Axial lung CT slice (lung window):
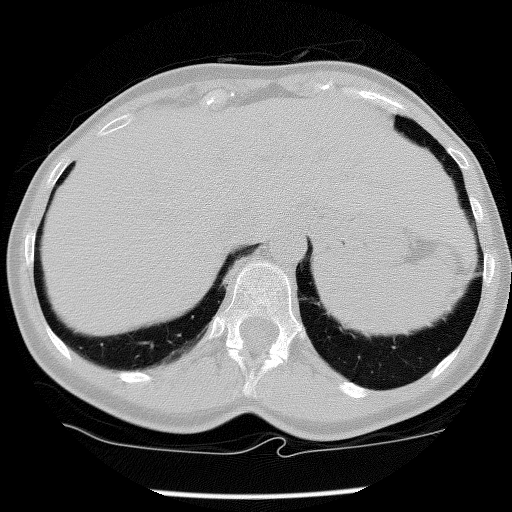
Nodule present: no